Question: I have a piecewise constant signal shown below. I want to detect the location of step transition (Marked in red).
My current approach:
- <URL>- -
I am currently implementing the last step of detecting the discontinuities. However, I cannot get the precise location and end with many false detection.
My question:
1. Is this the correct approach?
2. If yes, can someone shed some info/ algorithm to use for the last step?
3. Please suggest an alternate/ better approach.
Thanks

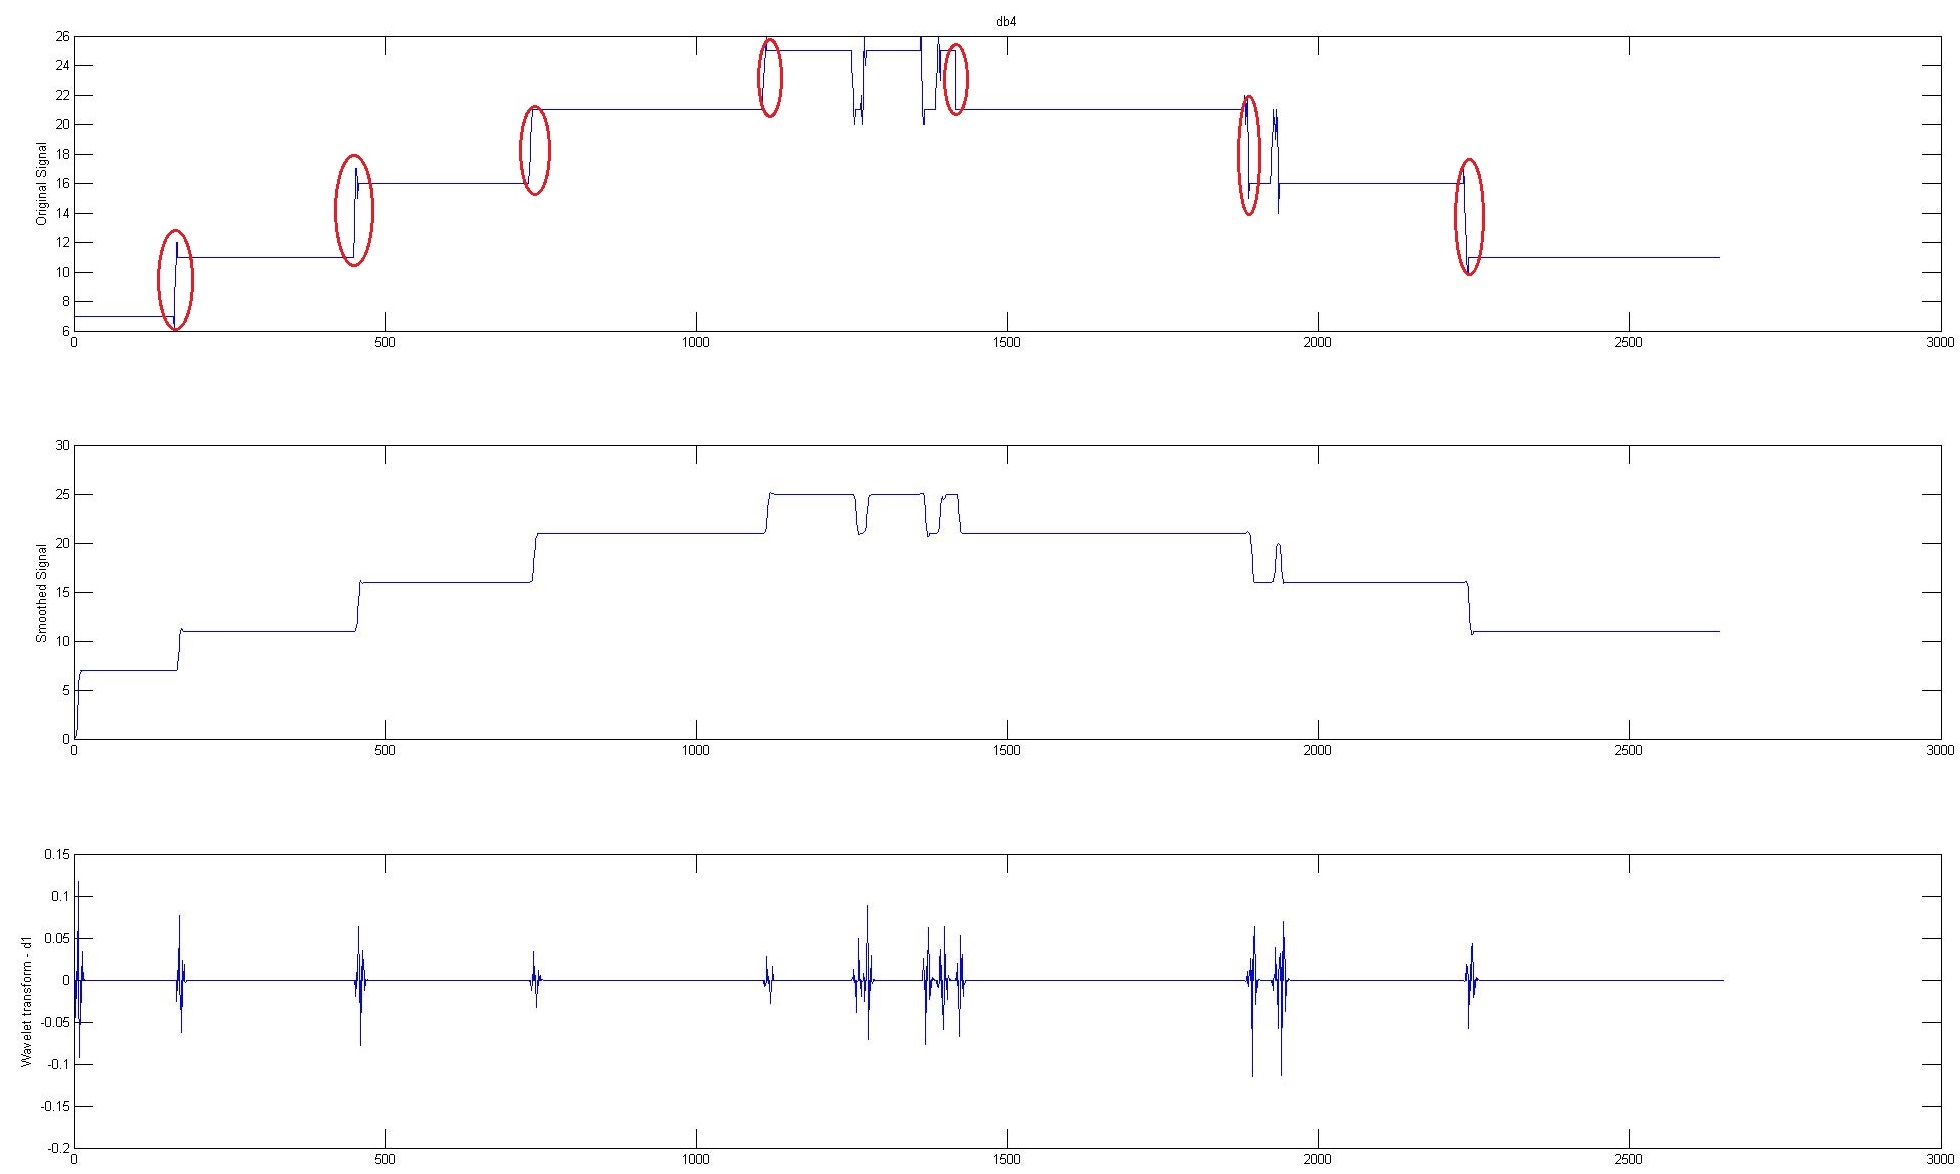
Answer: Convolve your signal with a 1st derivative of a Gaussian to find the step positions, similar to a <URL> to converge on the right pixels where the steps are.
You can see an implementation of this approach <URL>.